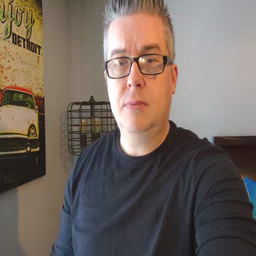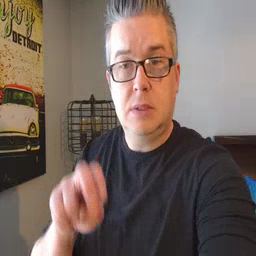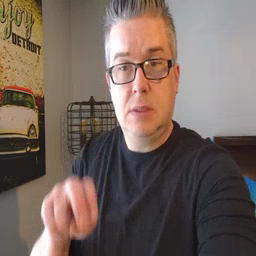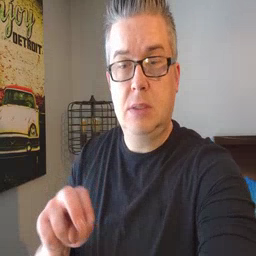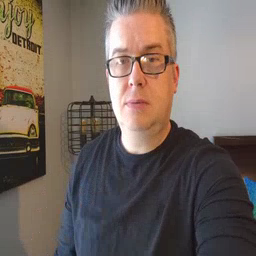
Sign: chair